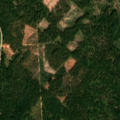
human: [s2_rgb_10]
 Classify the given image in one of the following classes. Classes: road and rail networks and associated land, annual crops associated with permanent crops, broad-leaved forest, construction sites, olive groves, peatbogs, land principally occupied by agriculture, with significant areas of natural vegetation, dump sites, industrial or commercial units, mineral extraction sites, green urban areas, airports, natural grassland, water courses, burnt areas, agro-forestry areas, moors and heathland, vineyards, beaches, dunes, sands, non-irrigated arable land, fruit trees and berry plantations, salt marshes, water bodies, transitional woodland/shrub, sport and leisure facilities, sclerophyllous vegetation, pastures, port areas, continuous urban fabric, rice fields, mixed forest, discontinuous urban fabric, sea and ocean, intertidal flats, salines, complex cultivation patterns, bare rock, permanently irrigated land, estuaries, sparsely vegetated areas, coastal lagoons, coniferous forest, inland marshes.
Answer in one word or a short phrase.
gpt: coniferous forest